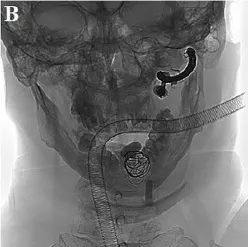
First postoperative DSA and CTA examination. Balloon combined with a coil, and ,Onyx embolization, leaving an anastomotic muscular branch backflow vertebral artery supplying blood to fistula B.
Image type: radiology (x_ray)